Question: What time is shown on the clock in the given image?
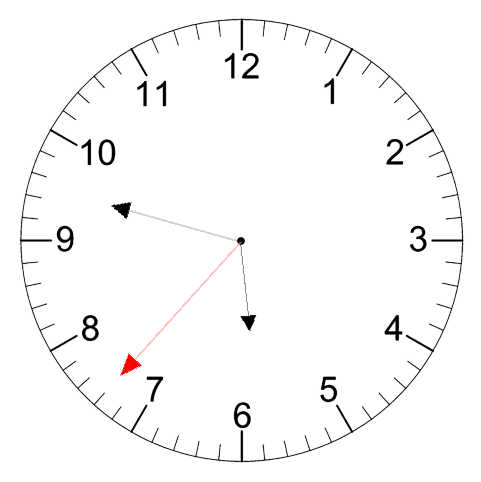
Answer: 05:47:37